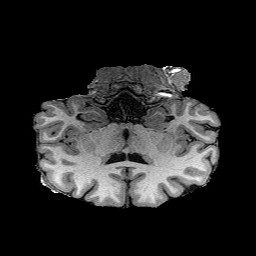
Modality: T1w
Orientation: sagittal